Field crop: tomato
Growth stage: 2
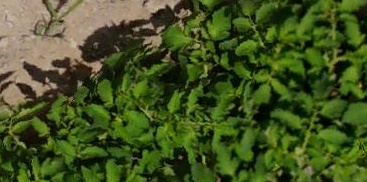
Species: tomato